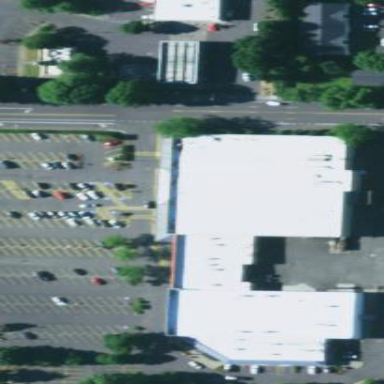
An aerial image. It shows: Retail building housing supermarket.